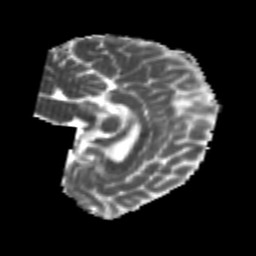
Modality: MD
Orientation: sagittal
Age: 22
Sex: male
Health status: healthy
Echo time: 0.074 s